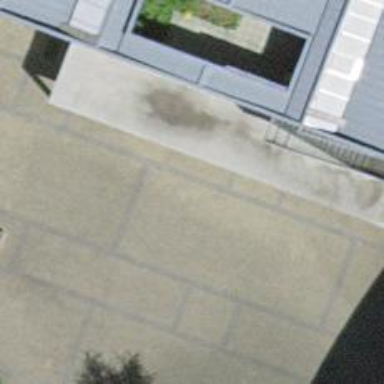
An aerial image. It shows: School.